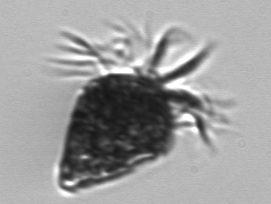
Label: Ciliophora